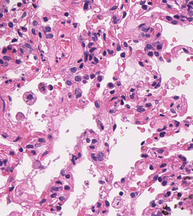
Tumor epithelial tissue: no
Tumor-associated stroma tissue: no
Normal tissue: yes